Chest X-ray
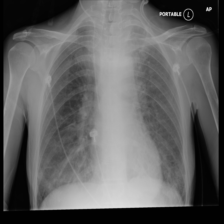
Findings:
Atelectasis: negative
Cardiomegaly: negative
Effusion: negative
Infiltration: positive
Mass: positive
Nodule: positive
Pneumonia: negative
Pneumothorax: negative
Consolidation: negative
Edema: positive
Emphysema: negative
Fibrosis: negative
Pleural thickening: positive
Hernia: negative